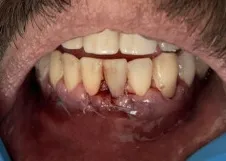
(C) Suture removal after 5 days.
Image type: medical_photograph (oral_photograph)